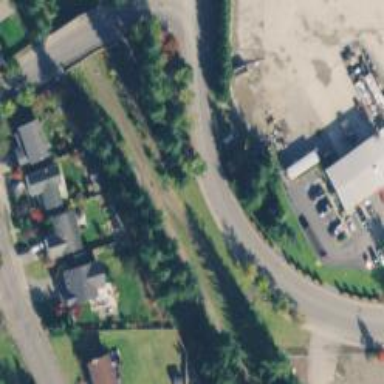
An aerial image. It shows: Residential road with asphalt surface. There is sidewalk on the left side.